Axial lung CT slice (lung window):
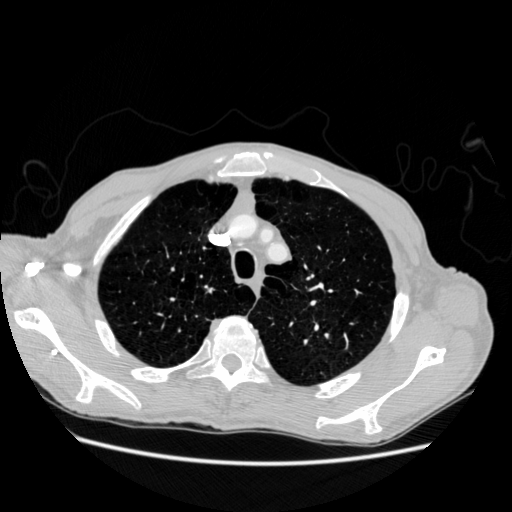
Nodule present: no